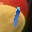
Label: 1